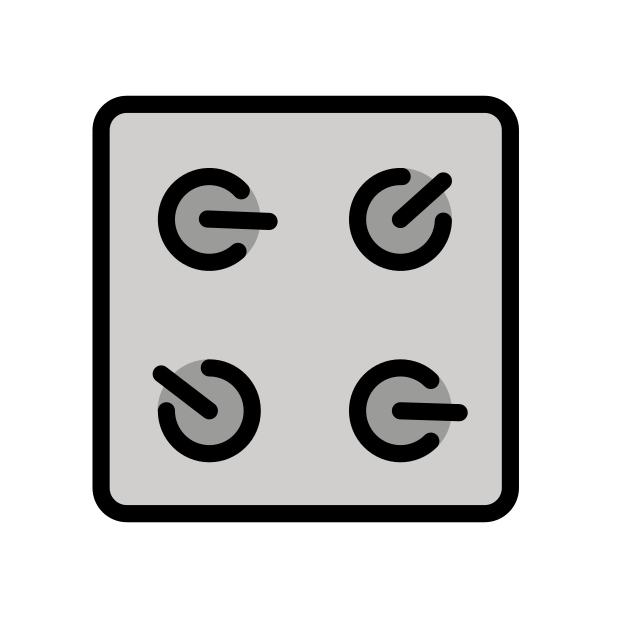
Emoji: 🎛
Name: control knobs
Unicode: 0x1f39b